Current action and preconditions to check: trajectory_clear

Your task: For each precondition in the list above, predict whether it will hold at this action.

Consider the current scene as observed from the mobile robot's camera, and analyze the predicted future states of all dynamic agents (e.g., people, animals, vehicles, or any moving entities) within the NEXT SECOND.

IMPORTANT: Only answer "very likely" if you are absolutely certain—based on strong, clear evidence—that a dynamic agent will violate the precondition in the predicted future state. Do NOT answer "very likely" for unlikely, ambiguous, or low-probability risks.

Ask yourself for each precondition: Is there a high probability, with clear and convincing evidence, that the predicted future states of any dynamic agent will interfere with the predicted future state of the currently executing action within the NEXT SECOND, causing that precondition to fail?

Assess the risk level based on these predictions. Use "likely" or "very likely" if motions create a clear risk of interference.

Use "neutral" or "improbable" if agents are nearby but their predicted paths are clearly diverging or non-conflicting.

Failure Risk Categories: "very improbable", "improbable", "neutral", "likely", "very likely"

Answer Format: Output ONLY the probability_of_failure value from these categories: "very improbable", "improbable", "neutral", "likely", "very likely"

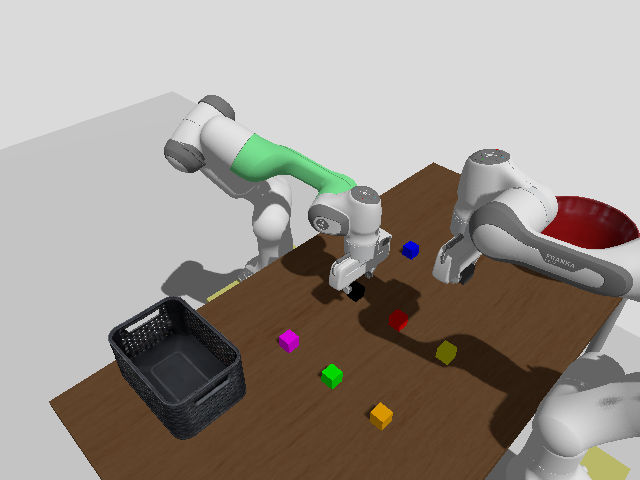

Answer: very improbable